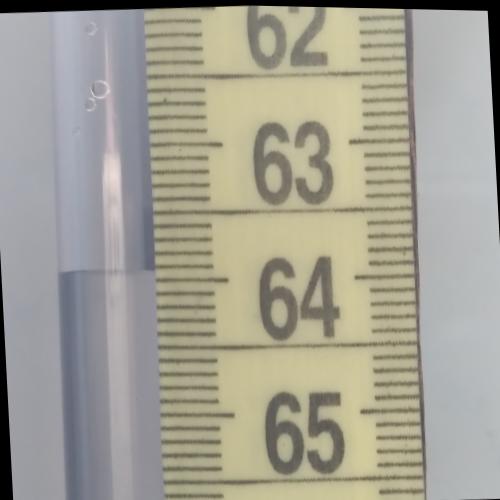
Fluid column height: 63.9 cm